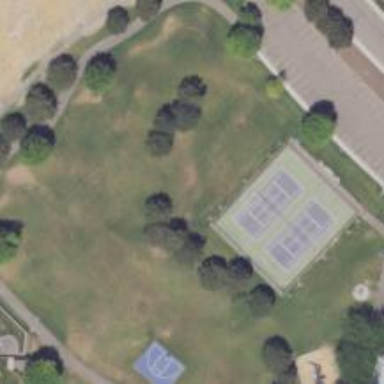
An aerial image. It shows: Tennis court on pitch.